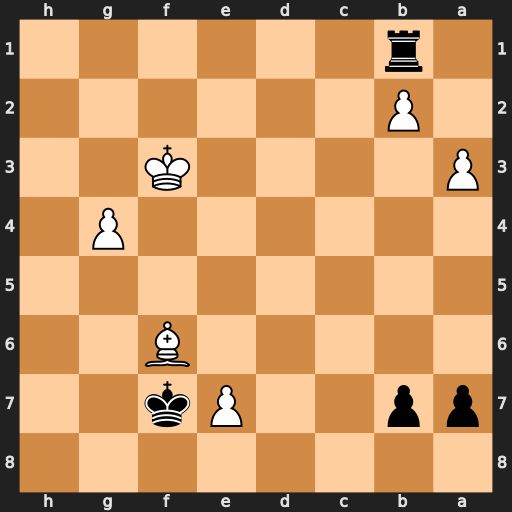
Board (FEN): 8/pp2Pk2/5B2/8/6P1/P4K2/1P6/1r6
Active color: b
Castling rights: -
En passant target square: -
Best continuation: Rf1+ Ke2 Rxf6 e8=Q+ Kxe8